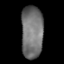
Tissue: lung
Cell type: T cells
Senescence score: 0.1814
Nuclear area (px): 1117
Mean DAPI intensity: 115.433